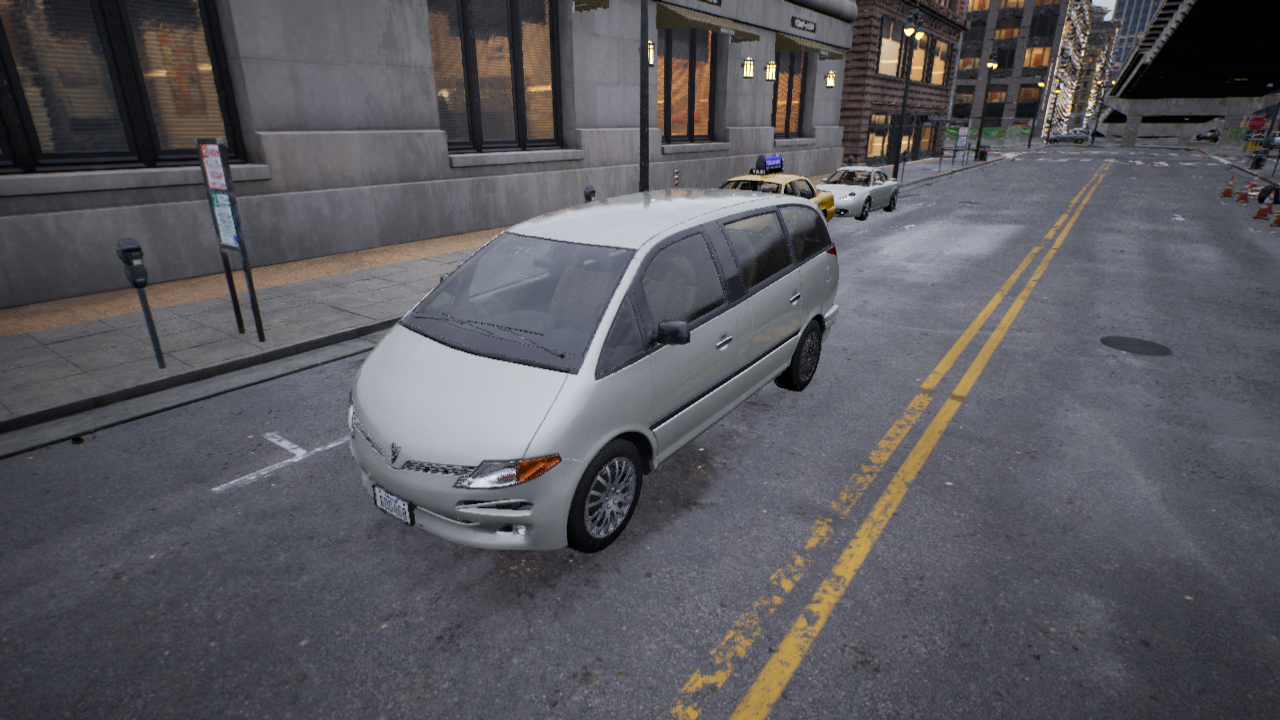
Venue: downtown
Lighting: clear day
Vehicle rig: minivan